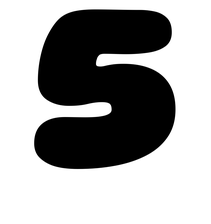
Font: Gluten_Black